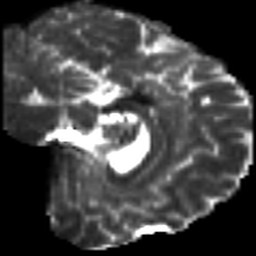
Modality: T2w
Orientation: sagittal
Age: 39
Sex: male
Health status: healthy
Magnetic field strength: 3 T
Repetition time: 9 s
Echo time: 0.093 s